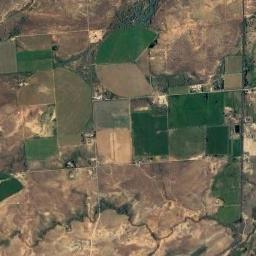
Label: circular_farmland